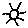
Label: sun